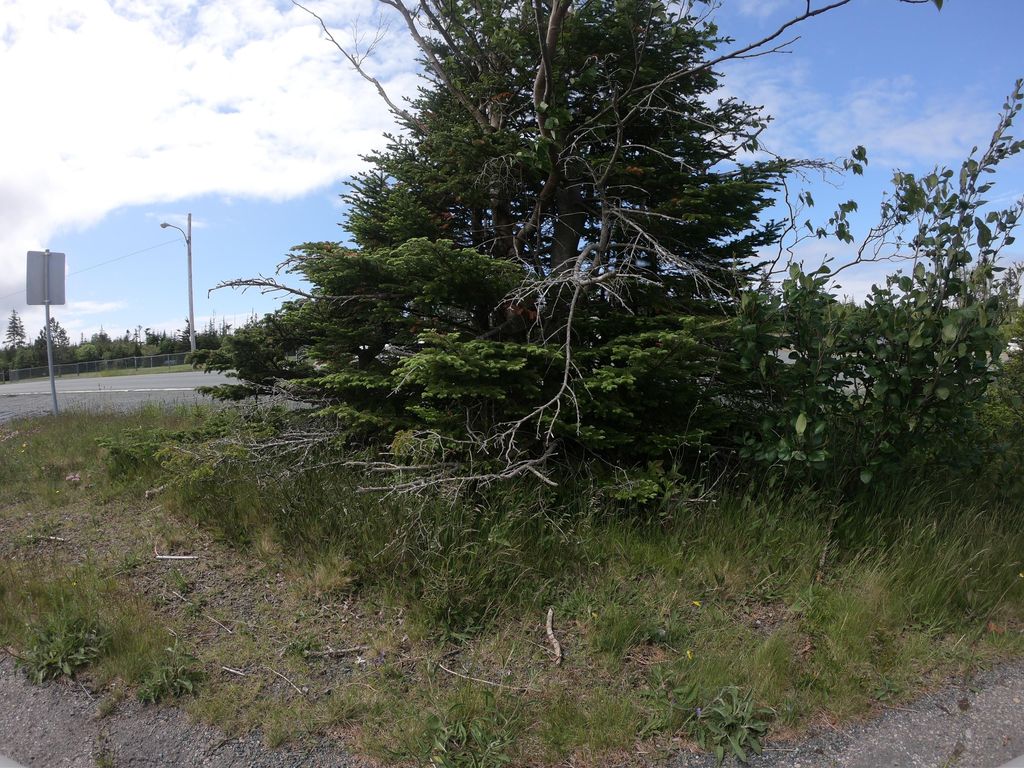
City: st_johns